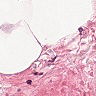
Metastatic tissue present: no